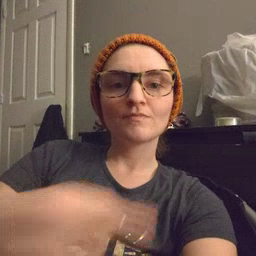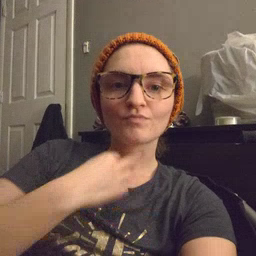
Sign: stuck